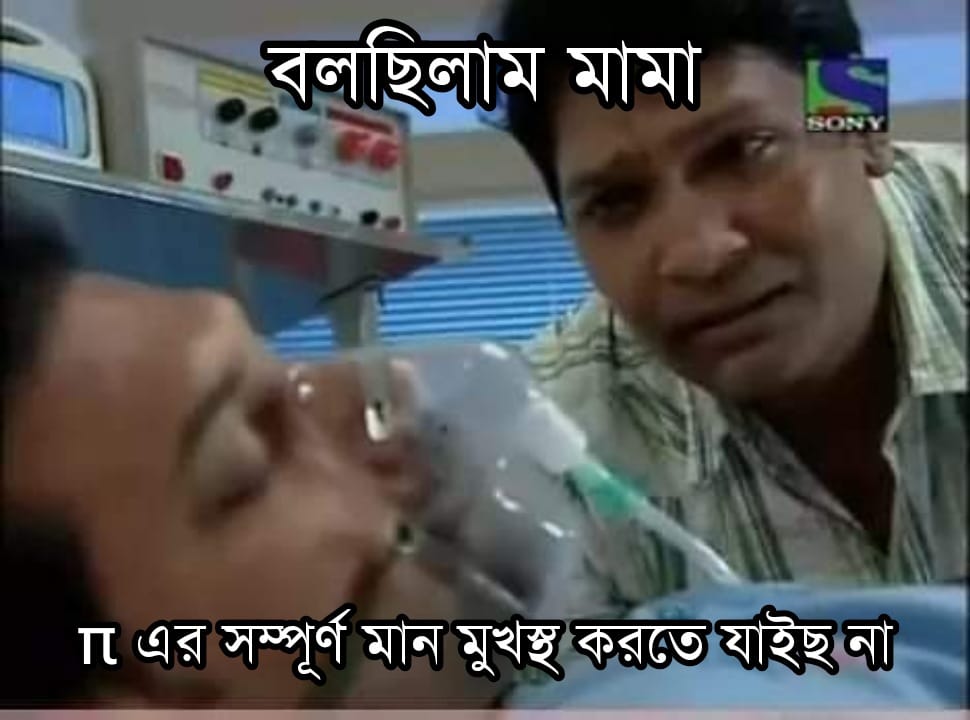
Caption: বলছিলাম মামা    Pi এর সম্পূর্ণ মান মুখস্থ করতে যাইছ না
Label: non-hate